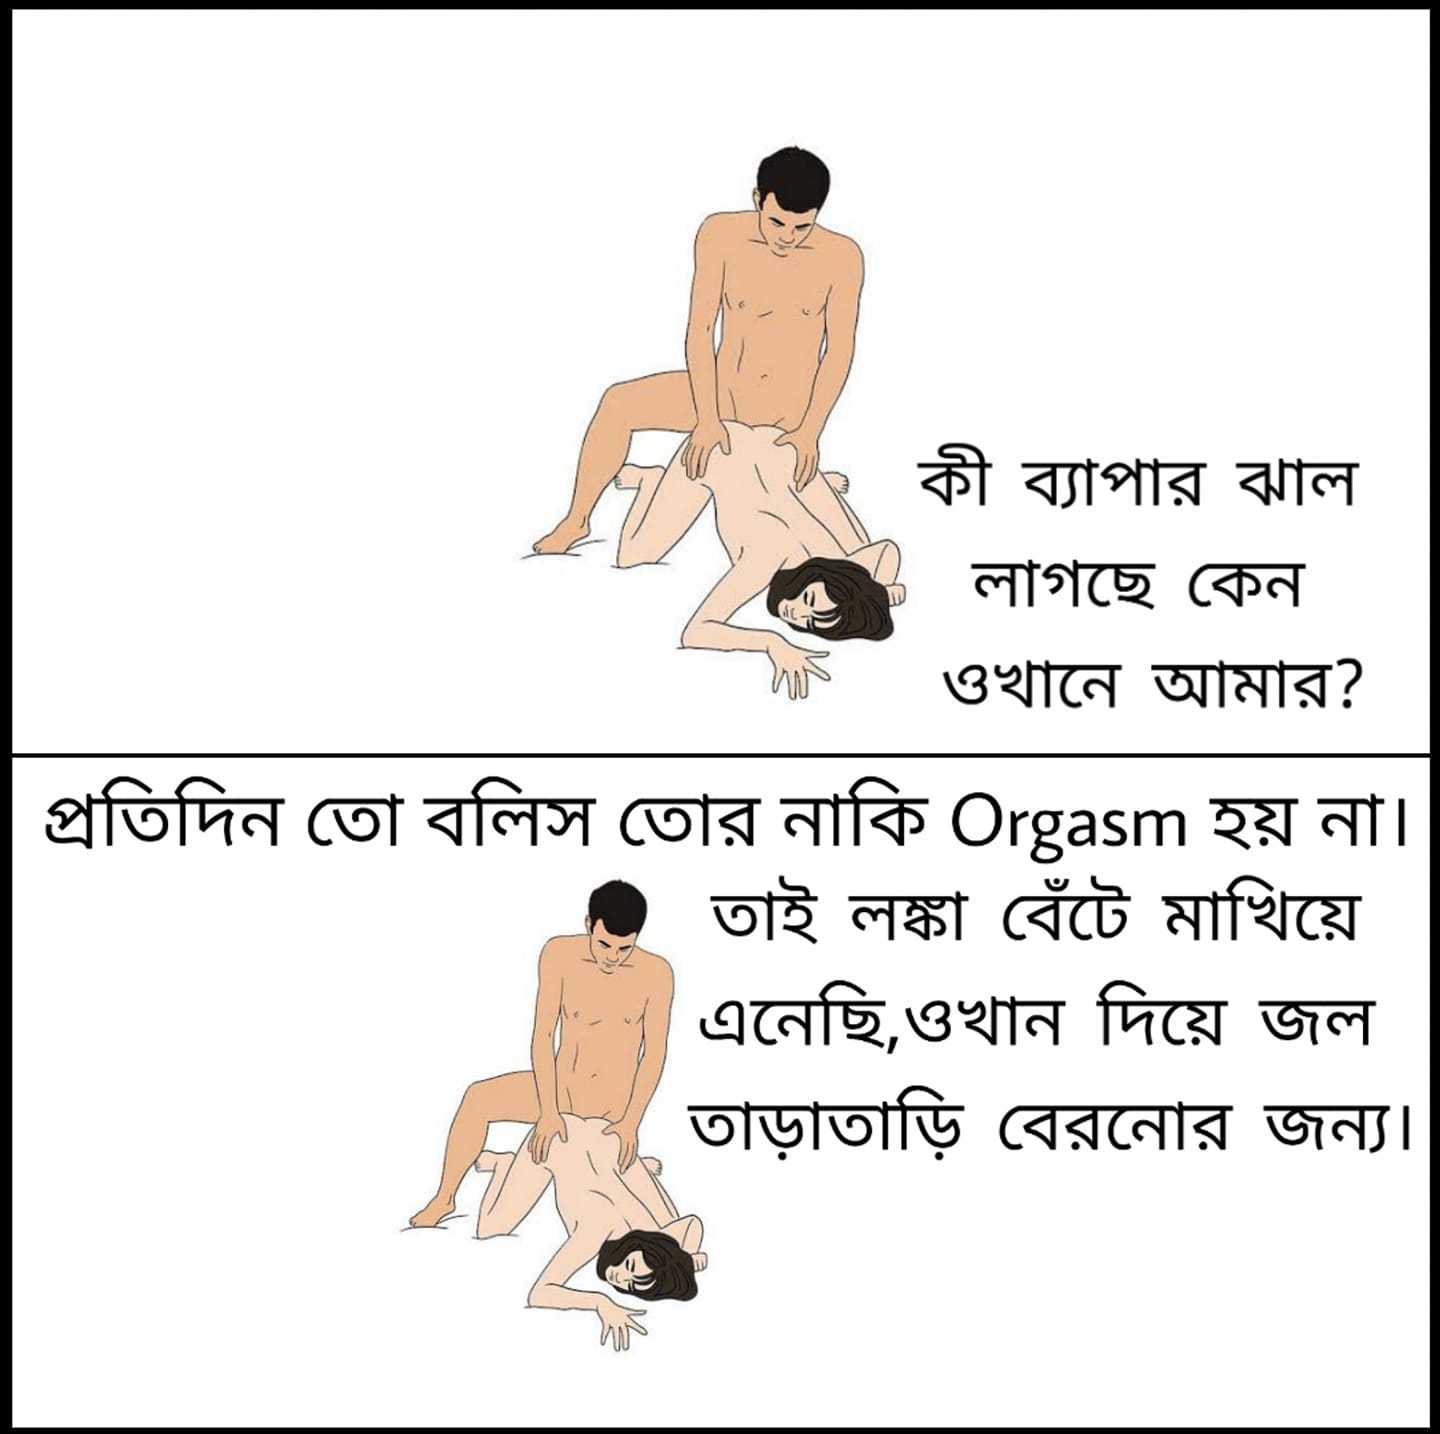
Caption: কী ব্যাপার ঝাল লাগছে কেন ওখানে আমার ?      প্রতিদিন তো বলিস তোর নাকি Orgasm  হয়না ।  তাই লঙ্কা বেটে মাখিয়ে এনেছি , ওখান দিয়ে জ্বল তাড়াতাড়ি বেরনোর জন্য ।
Label: hate